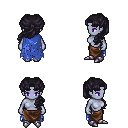
a pixel art fantasy rpg character, female body template, dark elf, purple skin, blue tattered cape, robe skirt, raven princess hairstyle, metal boots, four views (front, back, left, right), 2x2 character sprite sheet, small pixel art, hard edges, no anti-aliasing